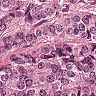
Metastatic tissue present: yes